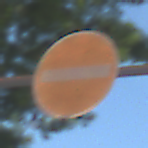
Verkehrszeichen: VerbotDerEinfahrt
Umgebung: Outdoor, Suburban
Tageszeit: Midday
Wetter: Clear
Licht: Natural
Jahreszeit: NotSpecified
Kontrast: HighContrast